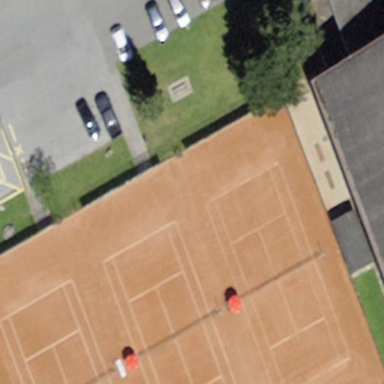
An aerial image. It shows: Tennis court on the leisure land pitch.